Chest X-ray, AP view. Patient: 56 years old, sex F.
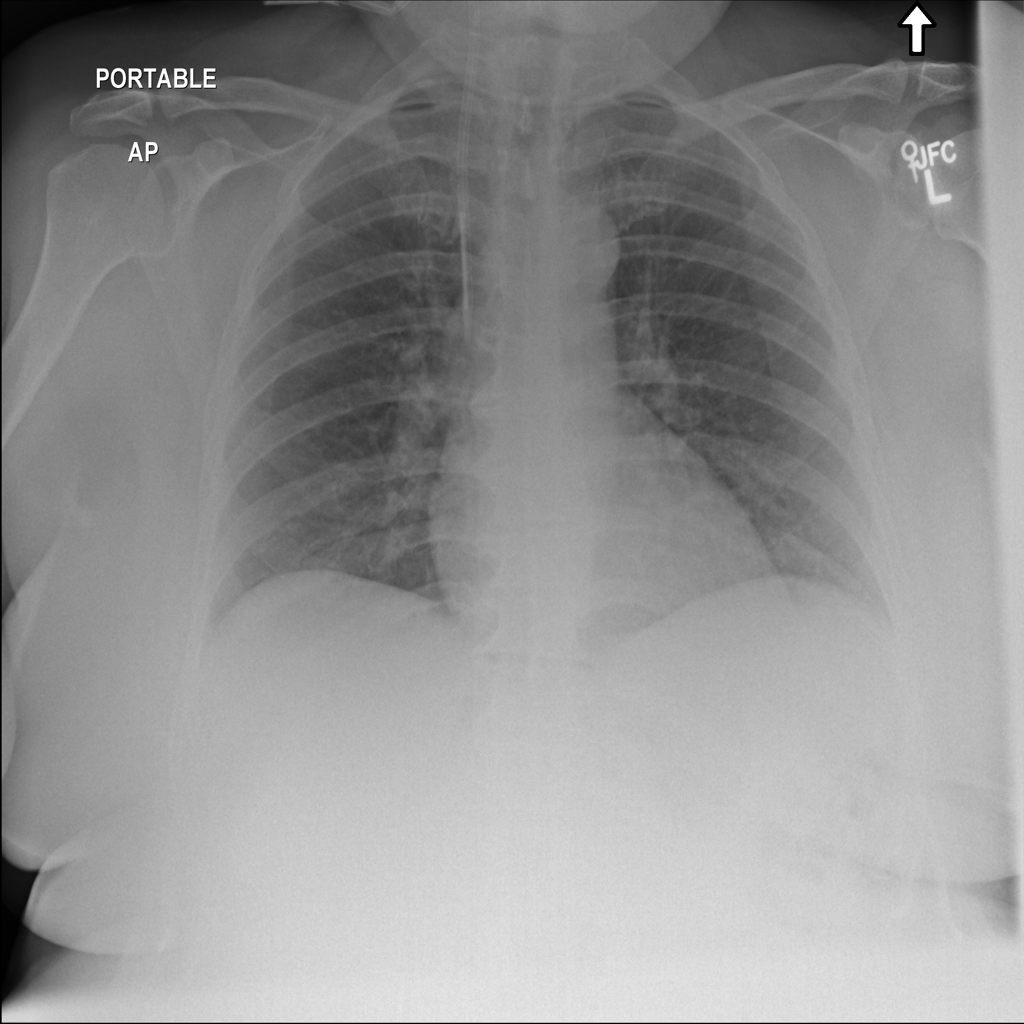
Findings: No Finding